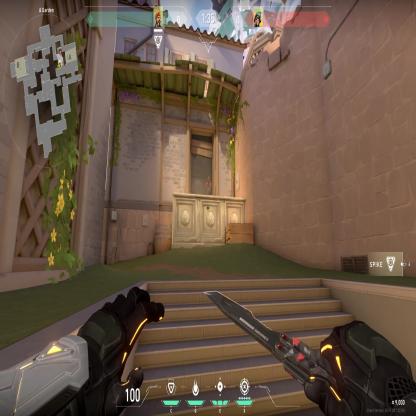
Label: enemy